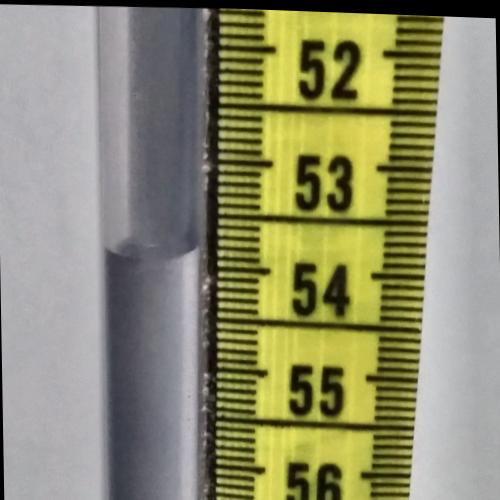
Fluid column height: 53.8 cm